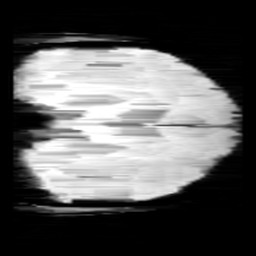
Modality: minIP
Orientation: coronal
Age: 9
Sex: female
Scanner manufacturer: siemens
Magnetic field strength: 3 T
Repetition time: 0.027 s
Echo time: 0.02 s